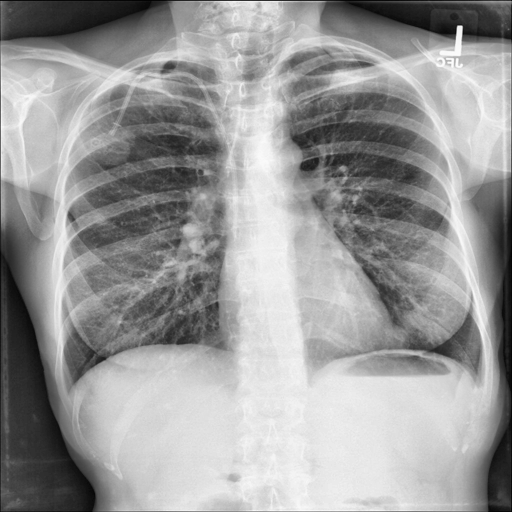
Finding: NORMAL